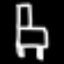
Label: chair